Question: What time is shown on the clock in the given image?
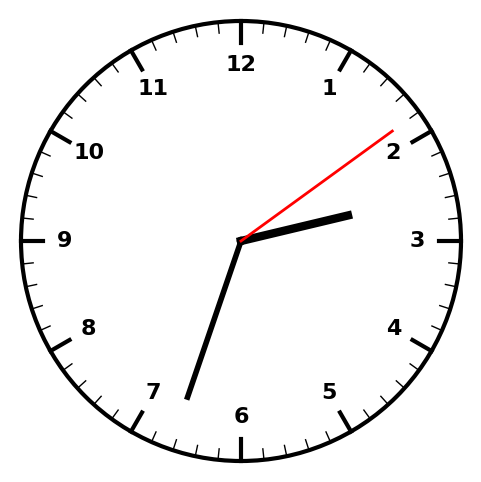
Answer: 02:33:09